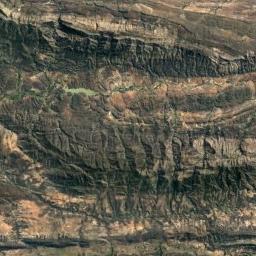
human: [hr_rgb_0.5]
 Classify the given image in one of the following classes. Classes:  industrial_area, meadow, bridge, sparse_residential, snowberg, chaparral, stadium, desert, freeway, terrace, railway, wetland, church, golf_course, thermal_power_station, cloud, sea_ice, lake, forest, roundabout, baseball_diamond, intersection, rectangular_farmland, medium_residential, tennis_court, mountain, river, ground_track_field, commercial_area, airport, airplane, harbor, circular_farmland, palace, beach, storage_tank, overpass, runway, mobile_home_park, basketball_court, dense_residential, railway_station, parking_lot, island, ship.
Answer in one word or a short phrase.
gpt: mountain